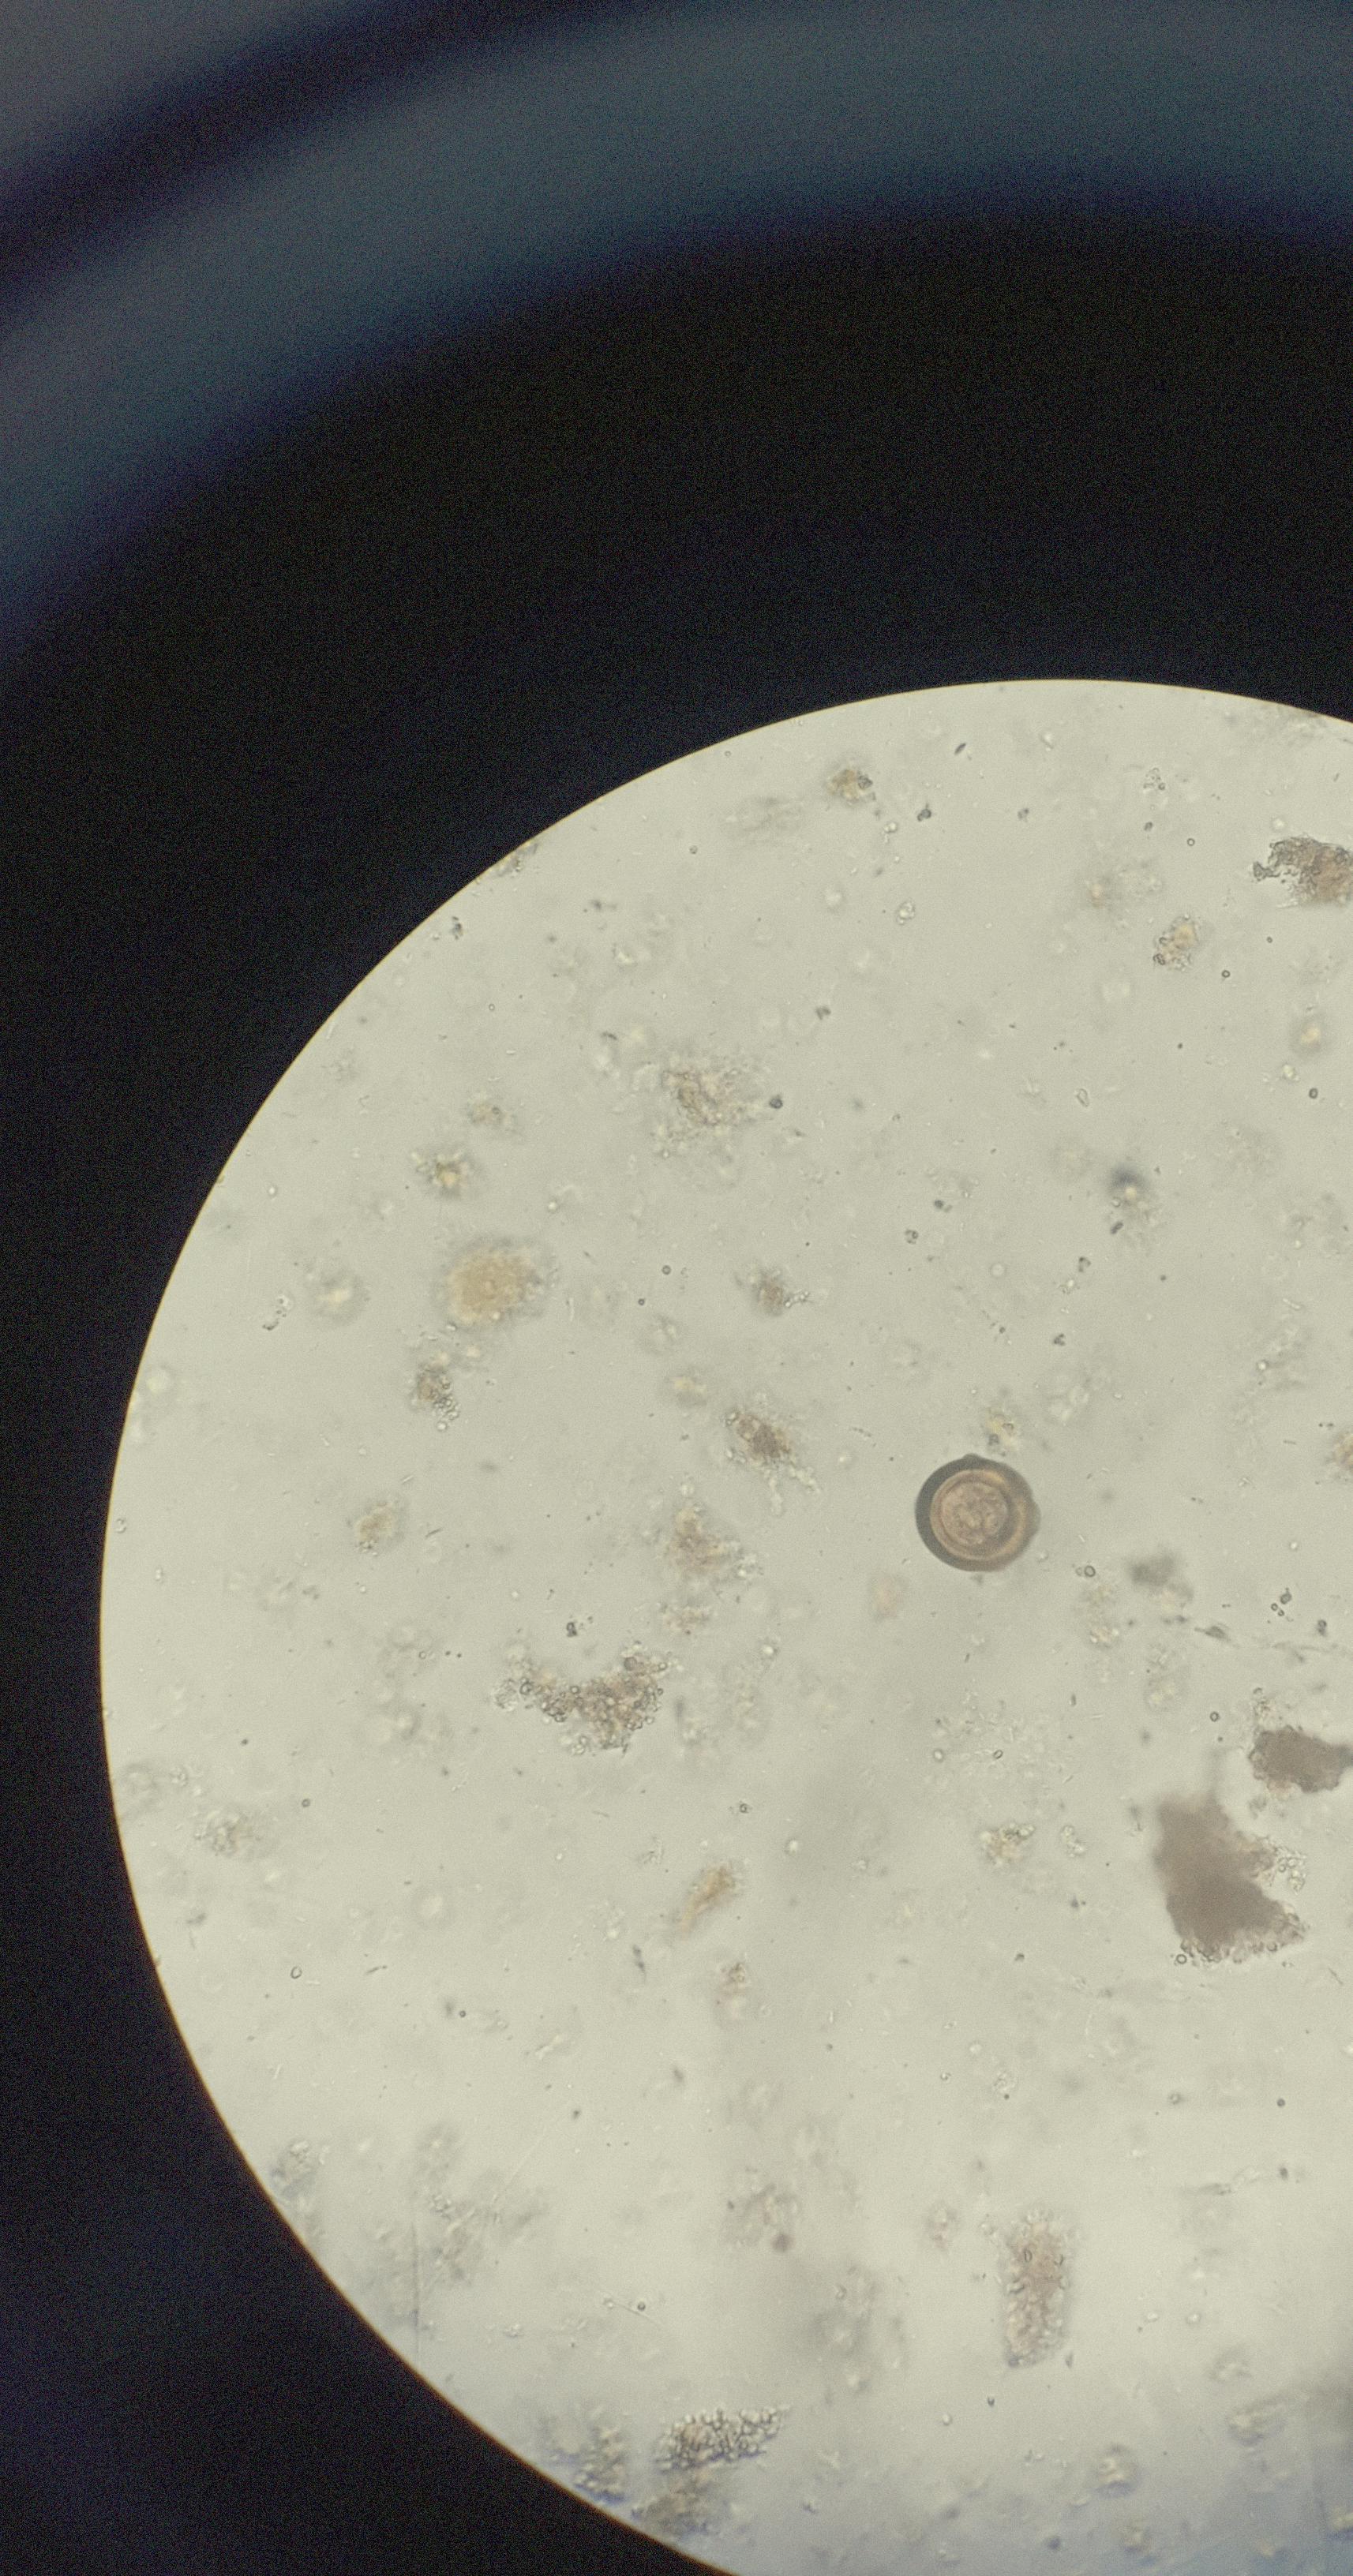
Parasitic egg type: Taenia spp. egg